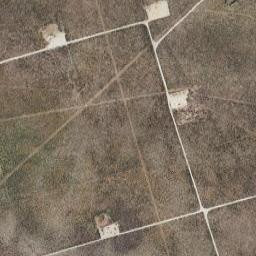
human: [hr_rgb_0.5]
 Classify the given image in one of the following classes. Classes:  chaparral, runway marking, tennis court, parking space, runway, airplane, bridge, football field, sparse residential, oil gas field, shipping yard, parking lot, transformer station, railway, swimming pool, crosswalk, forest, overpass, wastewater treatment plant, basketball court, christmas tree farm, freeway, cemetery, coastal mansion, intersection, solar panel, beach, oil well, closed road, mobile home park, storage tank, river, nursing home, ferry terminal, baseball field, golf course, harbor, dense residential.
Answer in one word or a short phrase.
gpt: oil gas field